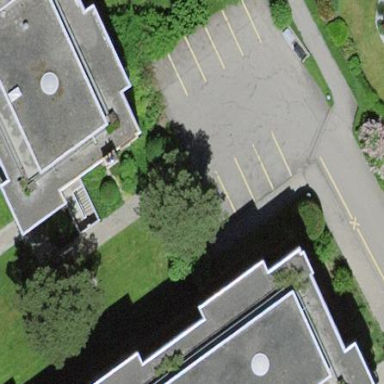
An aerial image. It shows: Parking available on the street side.